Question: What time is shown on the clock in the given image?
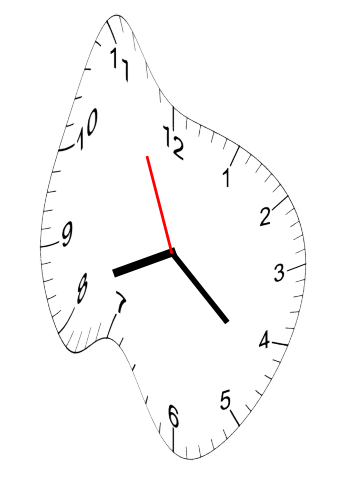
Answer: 08:21:56